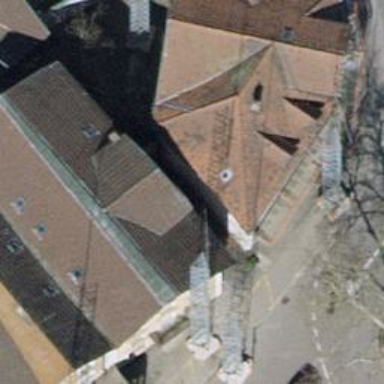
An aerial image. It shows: Flat roofed building.